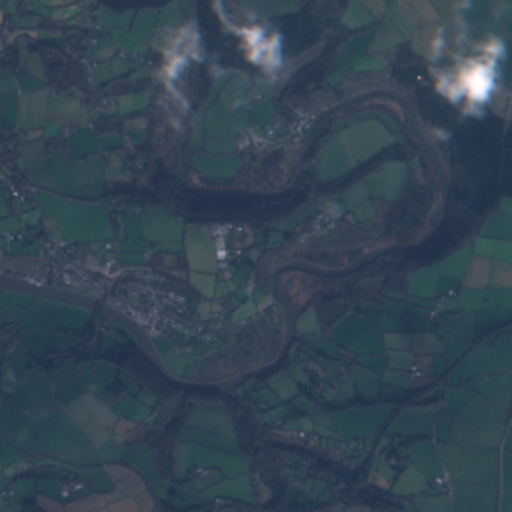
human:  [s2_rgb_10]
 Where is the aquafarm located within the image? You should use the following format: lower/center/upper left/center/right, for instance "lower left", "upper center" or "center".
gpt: The aquafarm is located in the upper left of the image.
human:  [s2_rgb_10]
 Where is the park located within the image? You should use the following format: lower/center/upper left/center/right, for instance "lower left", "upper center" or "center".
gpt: The park is located in the lower left of the image.
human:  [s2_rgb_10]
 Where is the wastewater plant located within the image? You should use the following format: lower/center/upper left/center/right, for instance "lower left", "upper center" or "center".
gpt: The wastewater plant is located in the center of the image.
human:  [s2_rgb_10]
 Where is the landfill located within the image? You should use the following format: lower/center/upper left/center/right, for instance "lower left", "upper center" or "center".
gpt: There is no landfill in the image.